Question: i am able to create sliders and switches for my app in settings screen but i want to create one setting like Push Notifications as shown in screen, that means when i select Push Notification it has to navigate to next view.
how can i do this using Settings.bundle.

can anyone give me the answer....
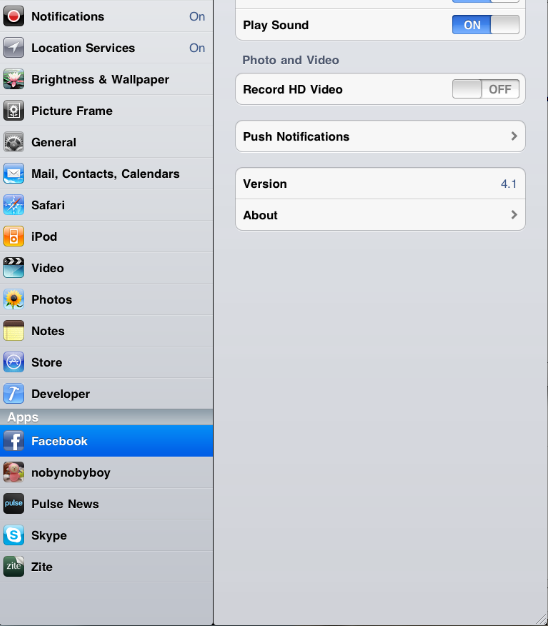
Answer: In the settings bundle, use the Multi Value option. Add Titles and Values, that should be it.
Check out this link
<URL>